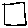
Label: square